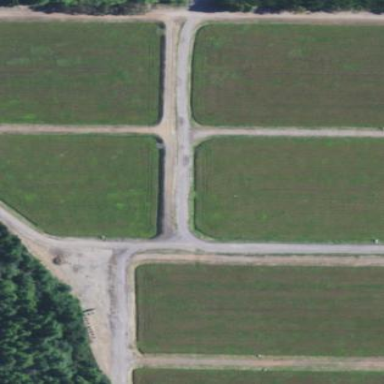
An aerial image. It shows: Farmland with cranberries as the main crop.